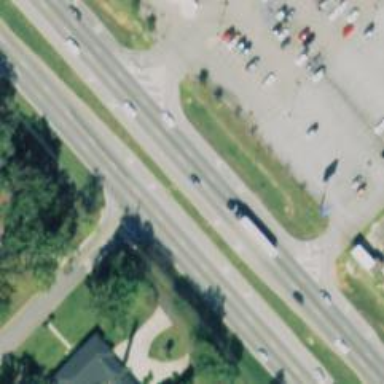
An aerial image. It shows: Asphalt road with dual carriageways at trunk level.